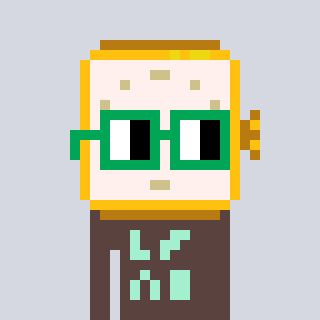
a pixel art character with square green glasses, a watch-shaped head and a darkbrown-colored body on a cool background